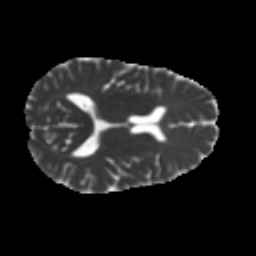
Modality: MD
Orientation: axial
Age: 55
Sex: female
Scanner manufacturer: ge
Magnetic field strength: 3 T
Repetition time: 7.8 s
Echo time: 0.0606 s